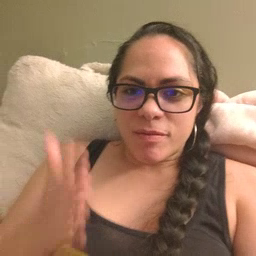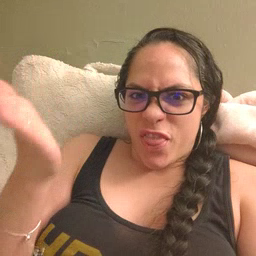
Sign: there